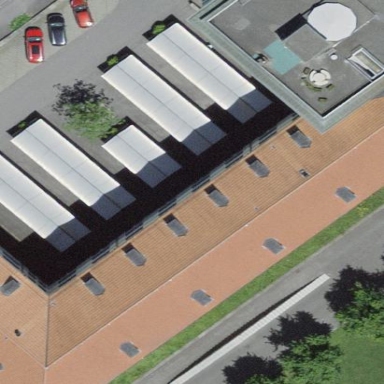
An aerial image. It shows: School building with school amenities.